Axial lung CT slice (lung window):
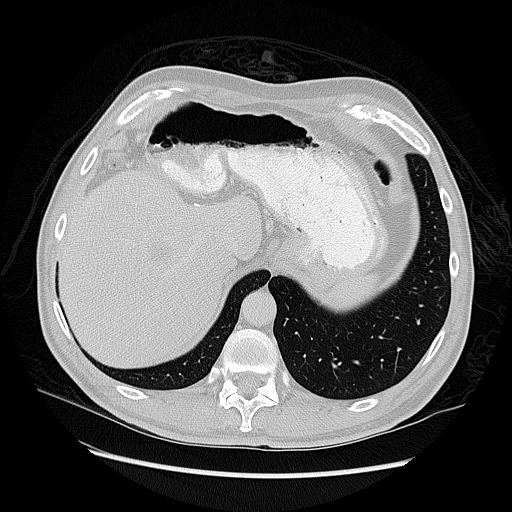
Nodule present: no